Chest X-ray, PA view. Patient: 34 years old, sex F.
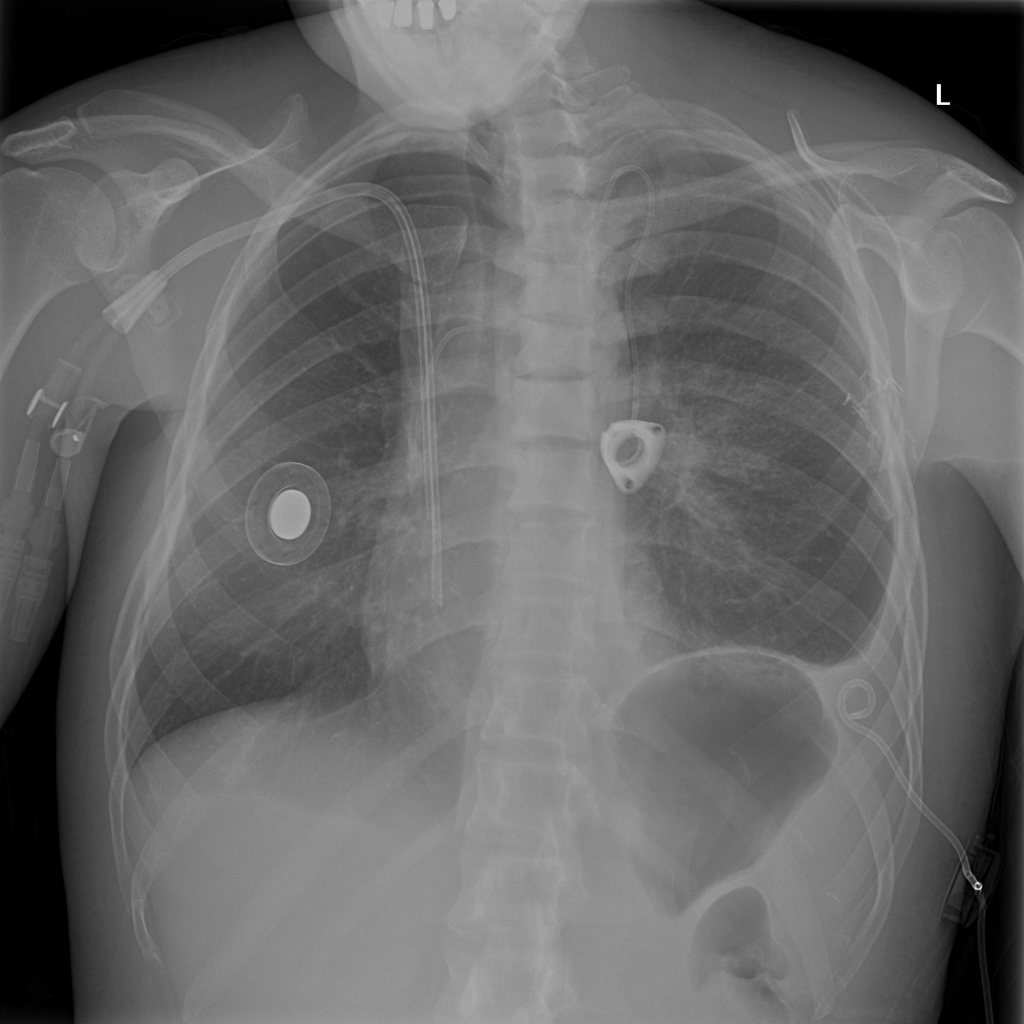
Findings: Effusion